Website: lowes
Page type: payment
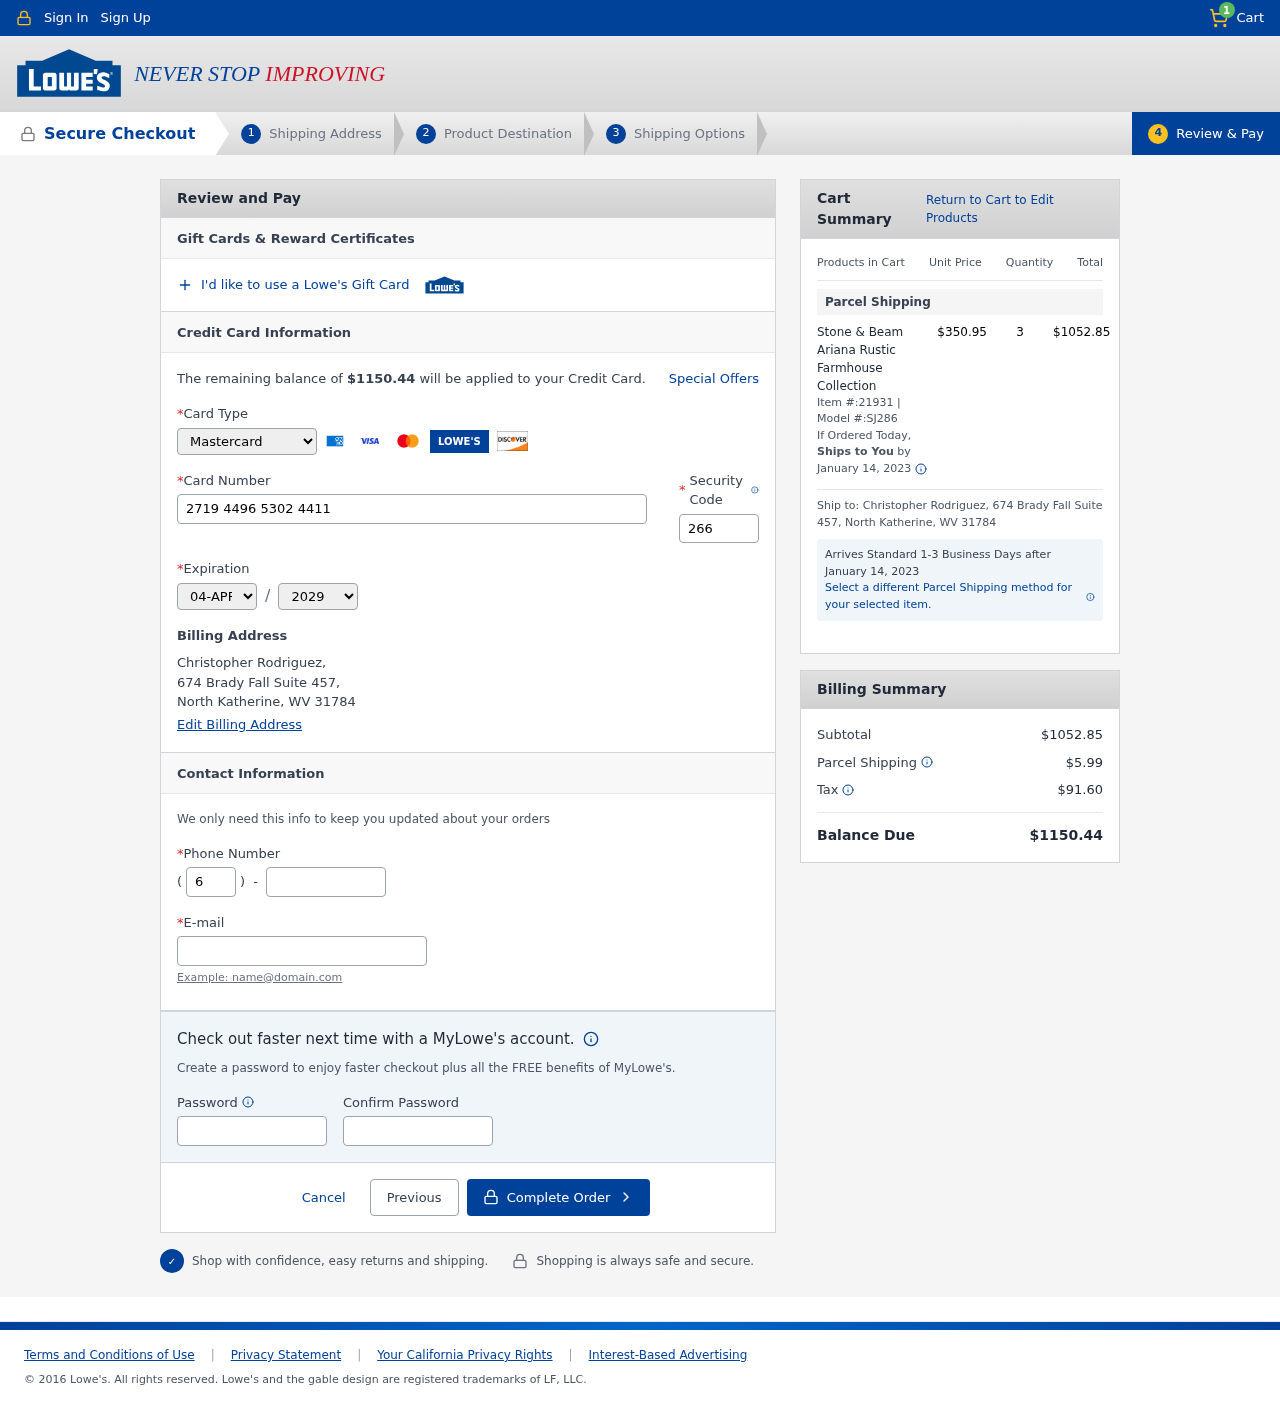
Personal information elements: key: PII_CARD_CVV
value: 266
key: PII_CARD_EXPIRY_MONTH
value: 04
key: PII_CARD_EXPIRY_YEAR
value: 29
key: PII_CARD_NUMBER
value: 2719 4496 5302 4411
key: PII_CARD_TYPE
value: Mastercard
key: PII_CITY_STATE_ZIP
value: North Katherine, WV 31784
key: PII_EMAIL
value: crodriguez@hotmail.com
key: PII_FULLNAME
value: Christopher Rodriguez,
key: PII_PHONE
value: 6919711752
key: PII_PHONE_AREA
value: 691
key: PII_STREET
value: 674 Brady Fall Suite 457
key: PII_STREET
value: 674 Brady Fall Suite 457,
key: PII_FULLNAME2
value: Christopher Rodriguez
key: PII_CITY
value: North Katherine
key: PII_STATE_ABBR
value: WV
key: PII_POSTCODE
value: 31784
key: PII_POSTCODE_FULL
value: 31784
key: PII_CITY_STATE
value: North Katherine, WV
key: PII_POSTCODE_NUMERIC
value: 31784
Product elements: key: PRODUCT1_NAME
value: Stone & Beam Ariana Rustic Farmhouse Collection
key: PRODUCT1_PRICE
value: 350.95
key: PRODUCT1_QUANTITY
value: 3
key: PRODUCT1_ITEM
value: Item #:21931
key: PRODUCT1_MODEL
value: Model #:SJ286
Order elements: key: ORDER_NUM_ITEMS
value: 1
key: ORDER_TOTAL
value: $1150.44
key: ORDER_SHIPPING_DATE
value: January 14, 2023
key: ORDER_SUBTOTAL
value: $1052.85
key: ORDER_SHIPPING_DATE2
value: January 14, 2023
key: ORDER_SHIPPING_COST
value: $5.99
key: ORDER_TAX
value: $91.60